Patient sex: M
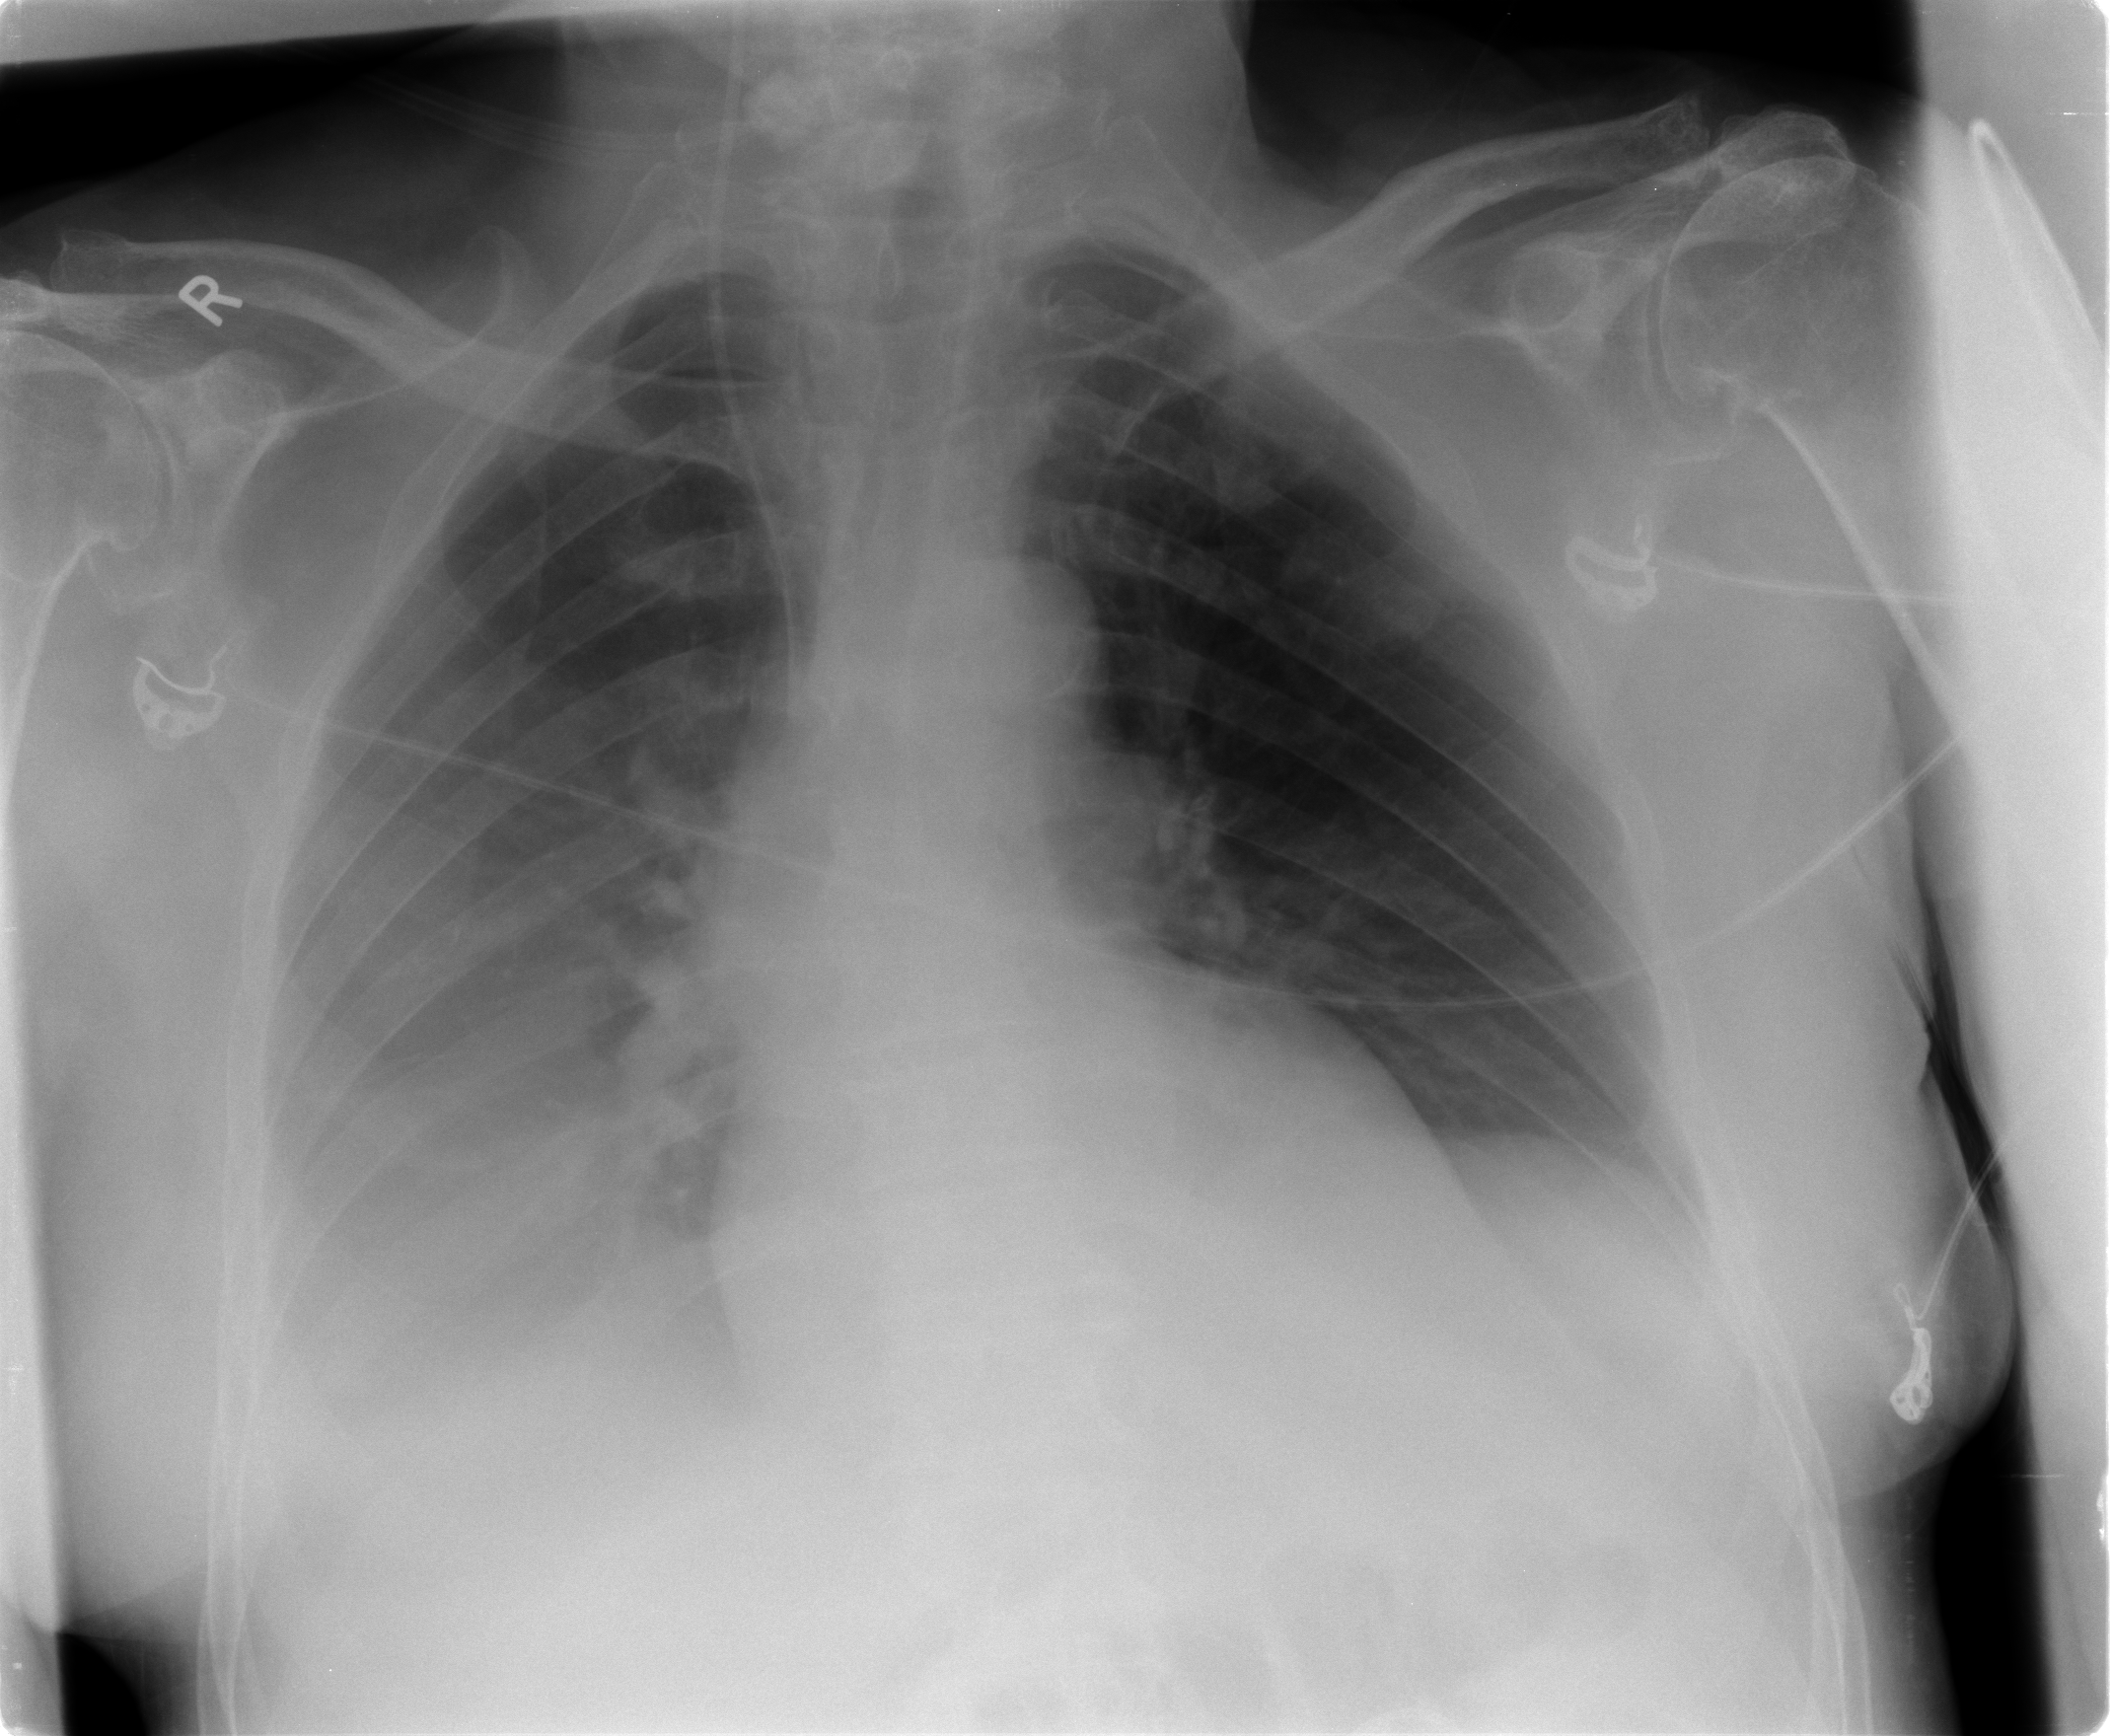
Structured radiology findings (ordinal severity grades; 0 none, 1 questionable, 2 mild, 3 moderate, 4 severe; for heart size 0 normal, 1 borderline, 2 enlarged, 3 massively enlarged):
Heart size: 0
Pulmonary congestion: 0
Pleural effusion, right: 3
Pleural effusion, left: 1
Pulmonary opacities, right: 1
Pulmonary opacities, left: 0
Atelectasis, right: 3
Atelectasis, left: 1